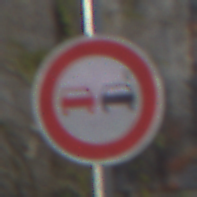
Verkehrszeichen: Ueberholverbot
Umgebung: Outdoor, Urban
Tageszeit: MorningAfternoon
Wetter: PartlyCloudy
Licht: Natural
Jahreszeit: NotSpecified
Kontrast: MediumContrast